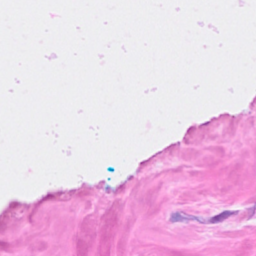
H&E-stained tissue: Breast